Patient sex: M
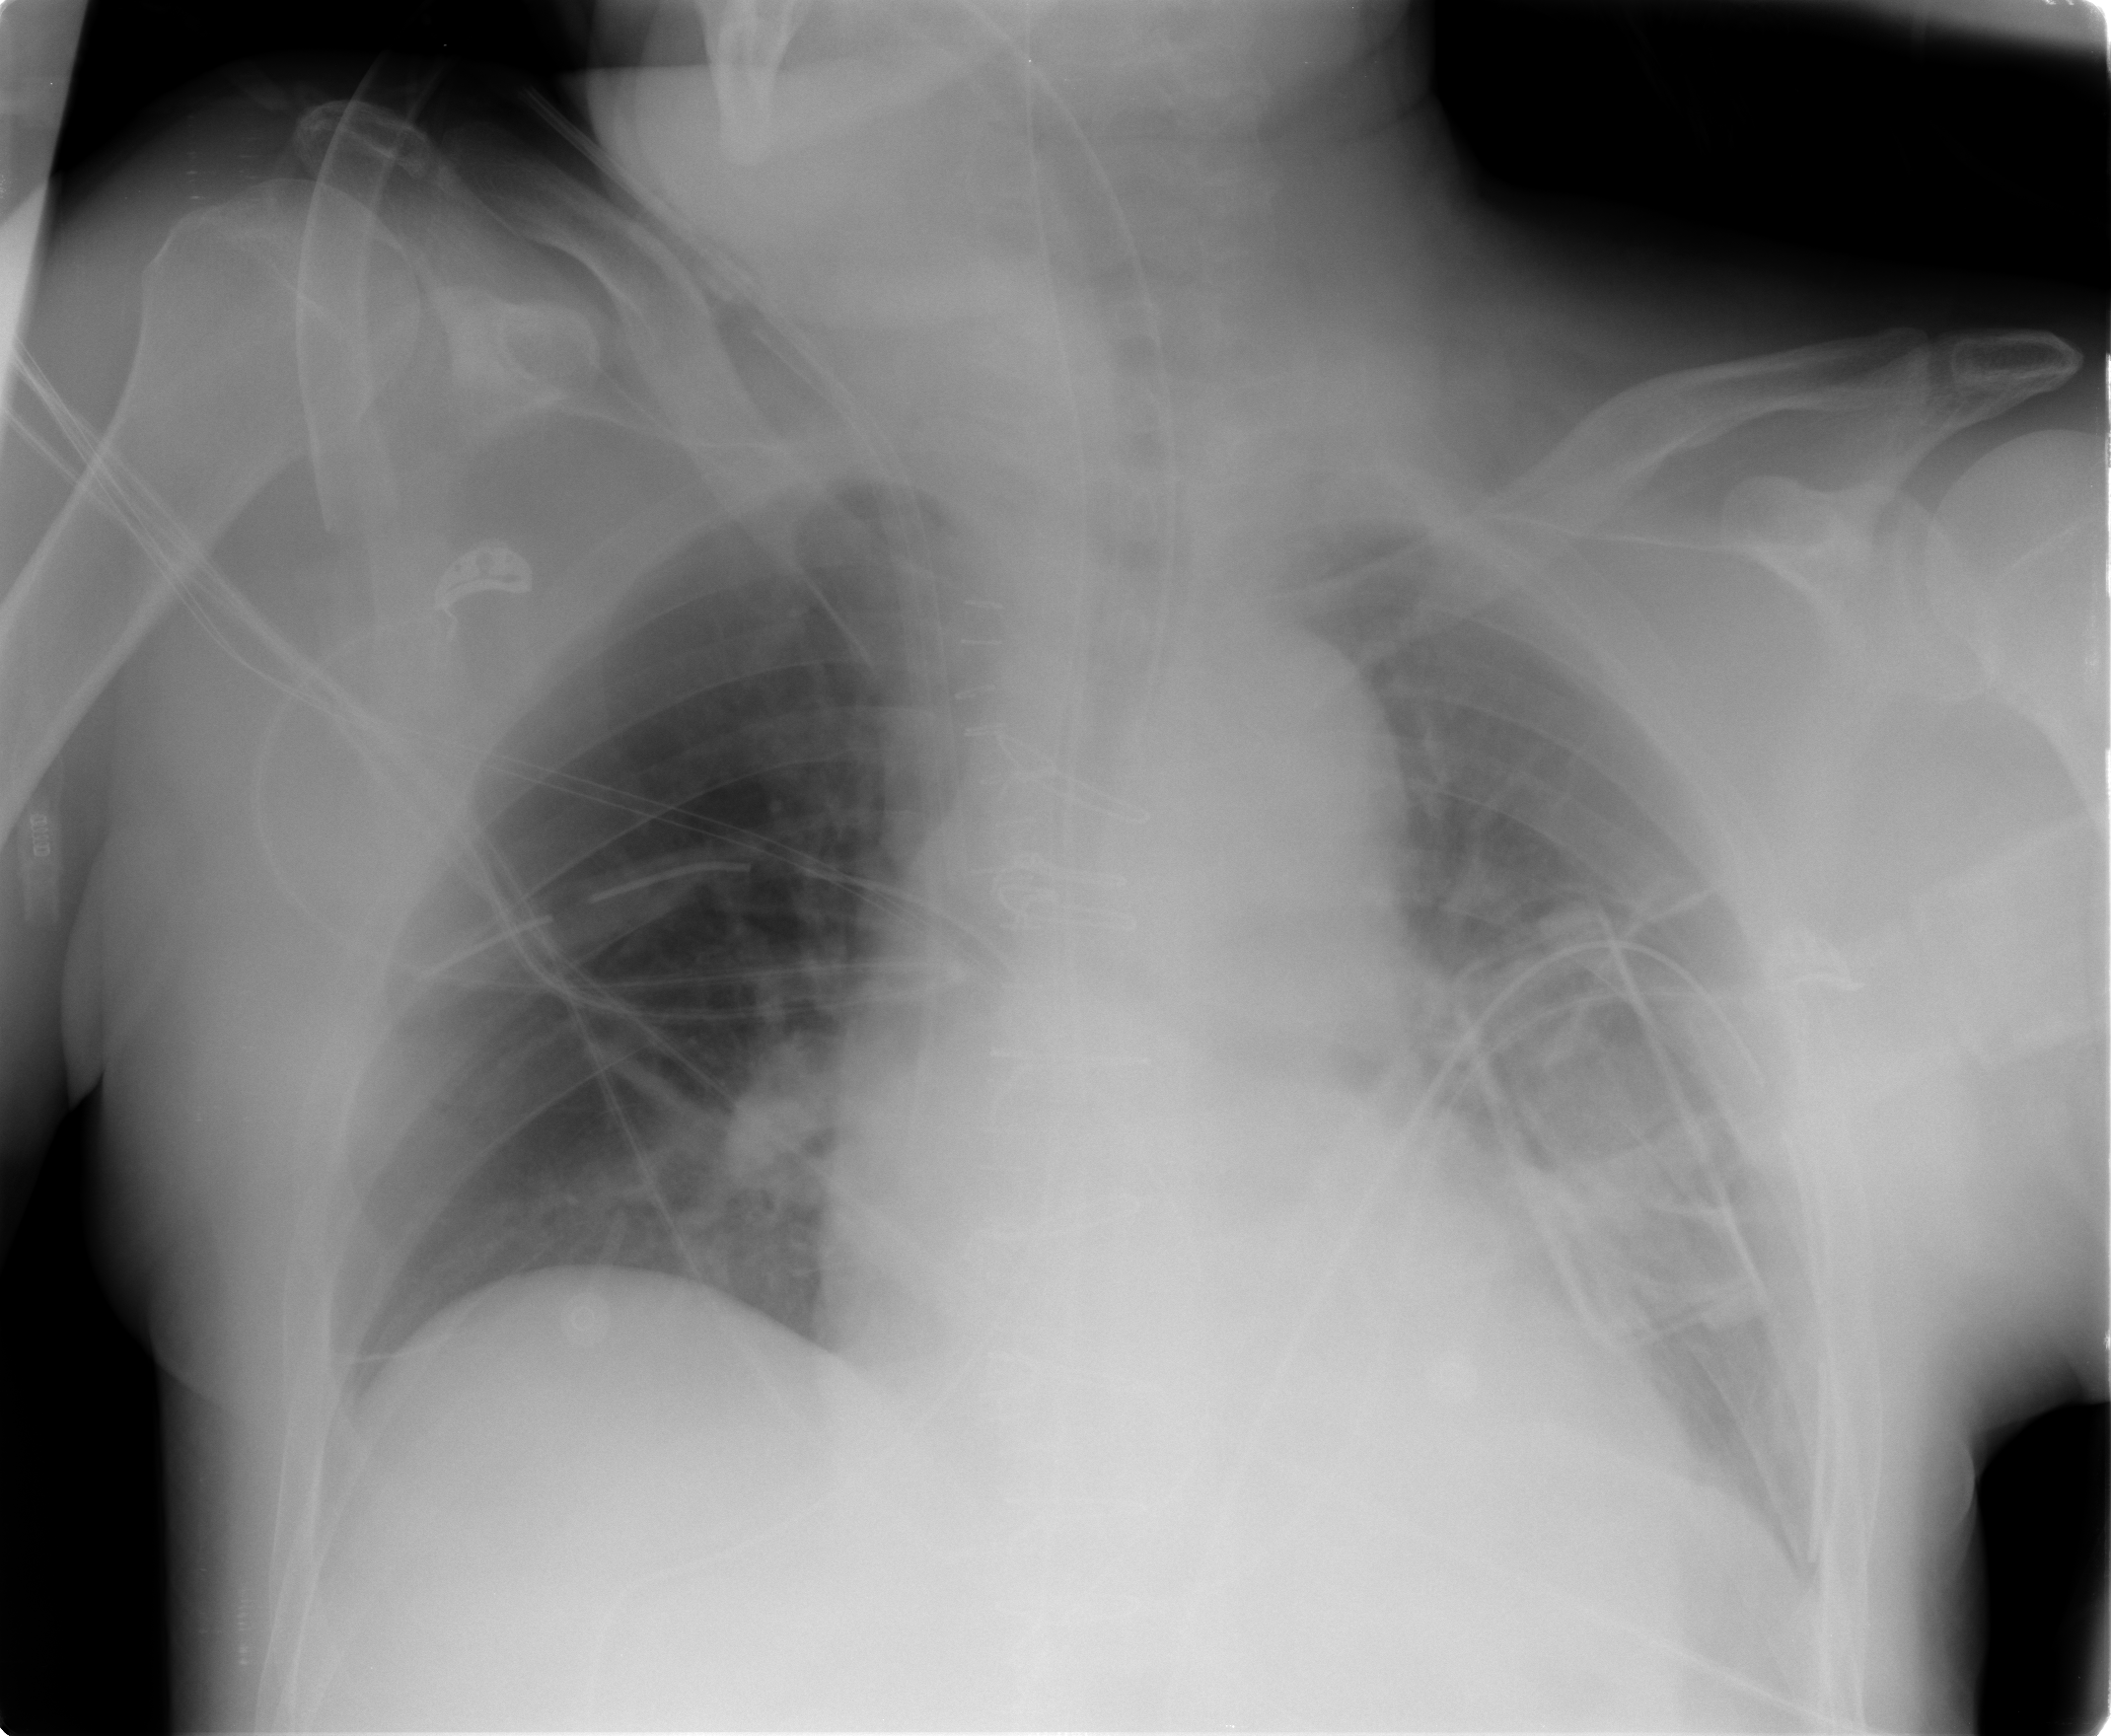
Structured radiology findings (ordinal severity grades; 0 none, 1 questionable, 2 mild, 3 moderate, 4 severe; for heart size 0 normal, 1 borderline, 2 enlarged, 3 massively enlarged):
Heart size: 0
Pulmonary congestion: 2
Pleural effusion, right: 1
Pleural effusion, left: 2
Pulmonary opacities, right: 0
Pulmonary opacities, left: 0
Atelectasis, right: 2
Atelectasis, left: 2